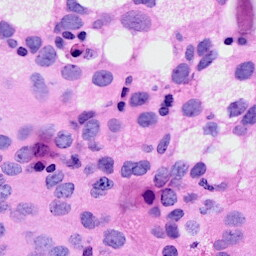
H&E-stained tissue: Breast